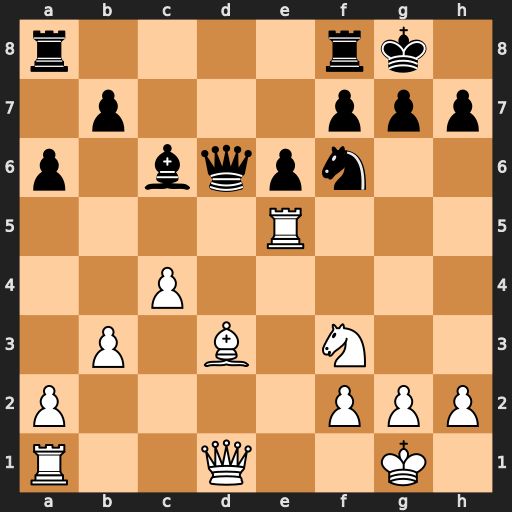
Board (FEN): r4rk1/1p3ppp/p1bqpn2/4R3/2P5/1P1B1N2/P4PPP/R2Q2K1
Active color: w
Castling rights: -
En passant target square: -
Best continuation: Bxh7+ Nxh7 Qxd6